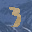
Label: 3